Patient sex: M
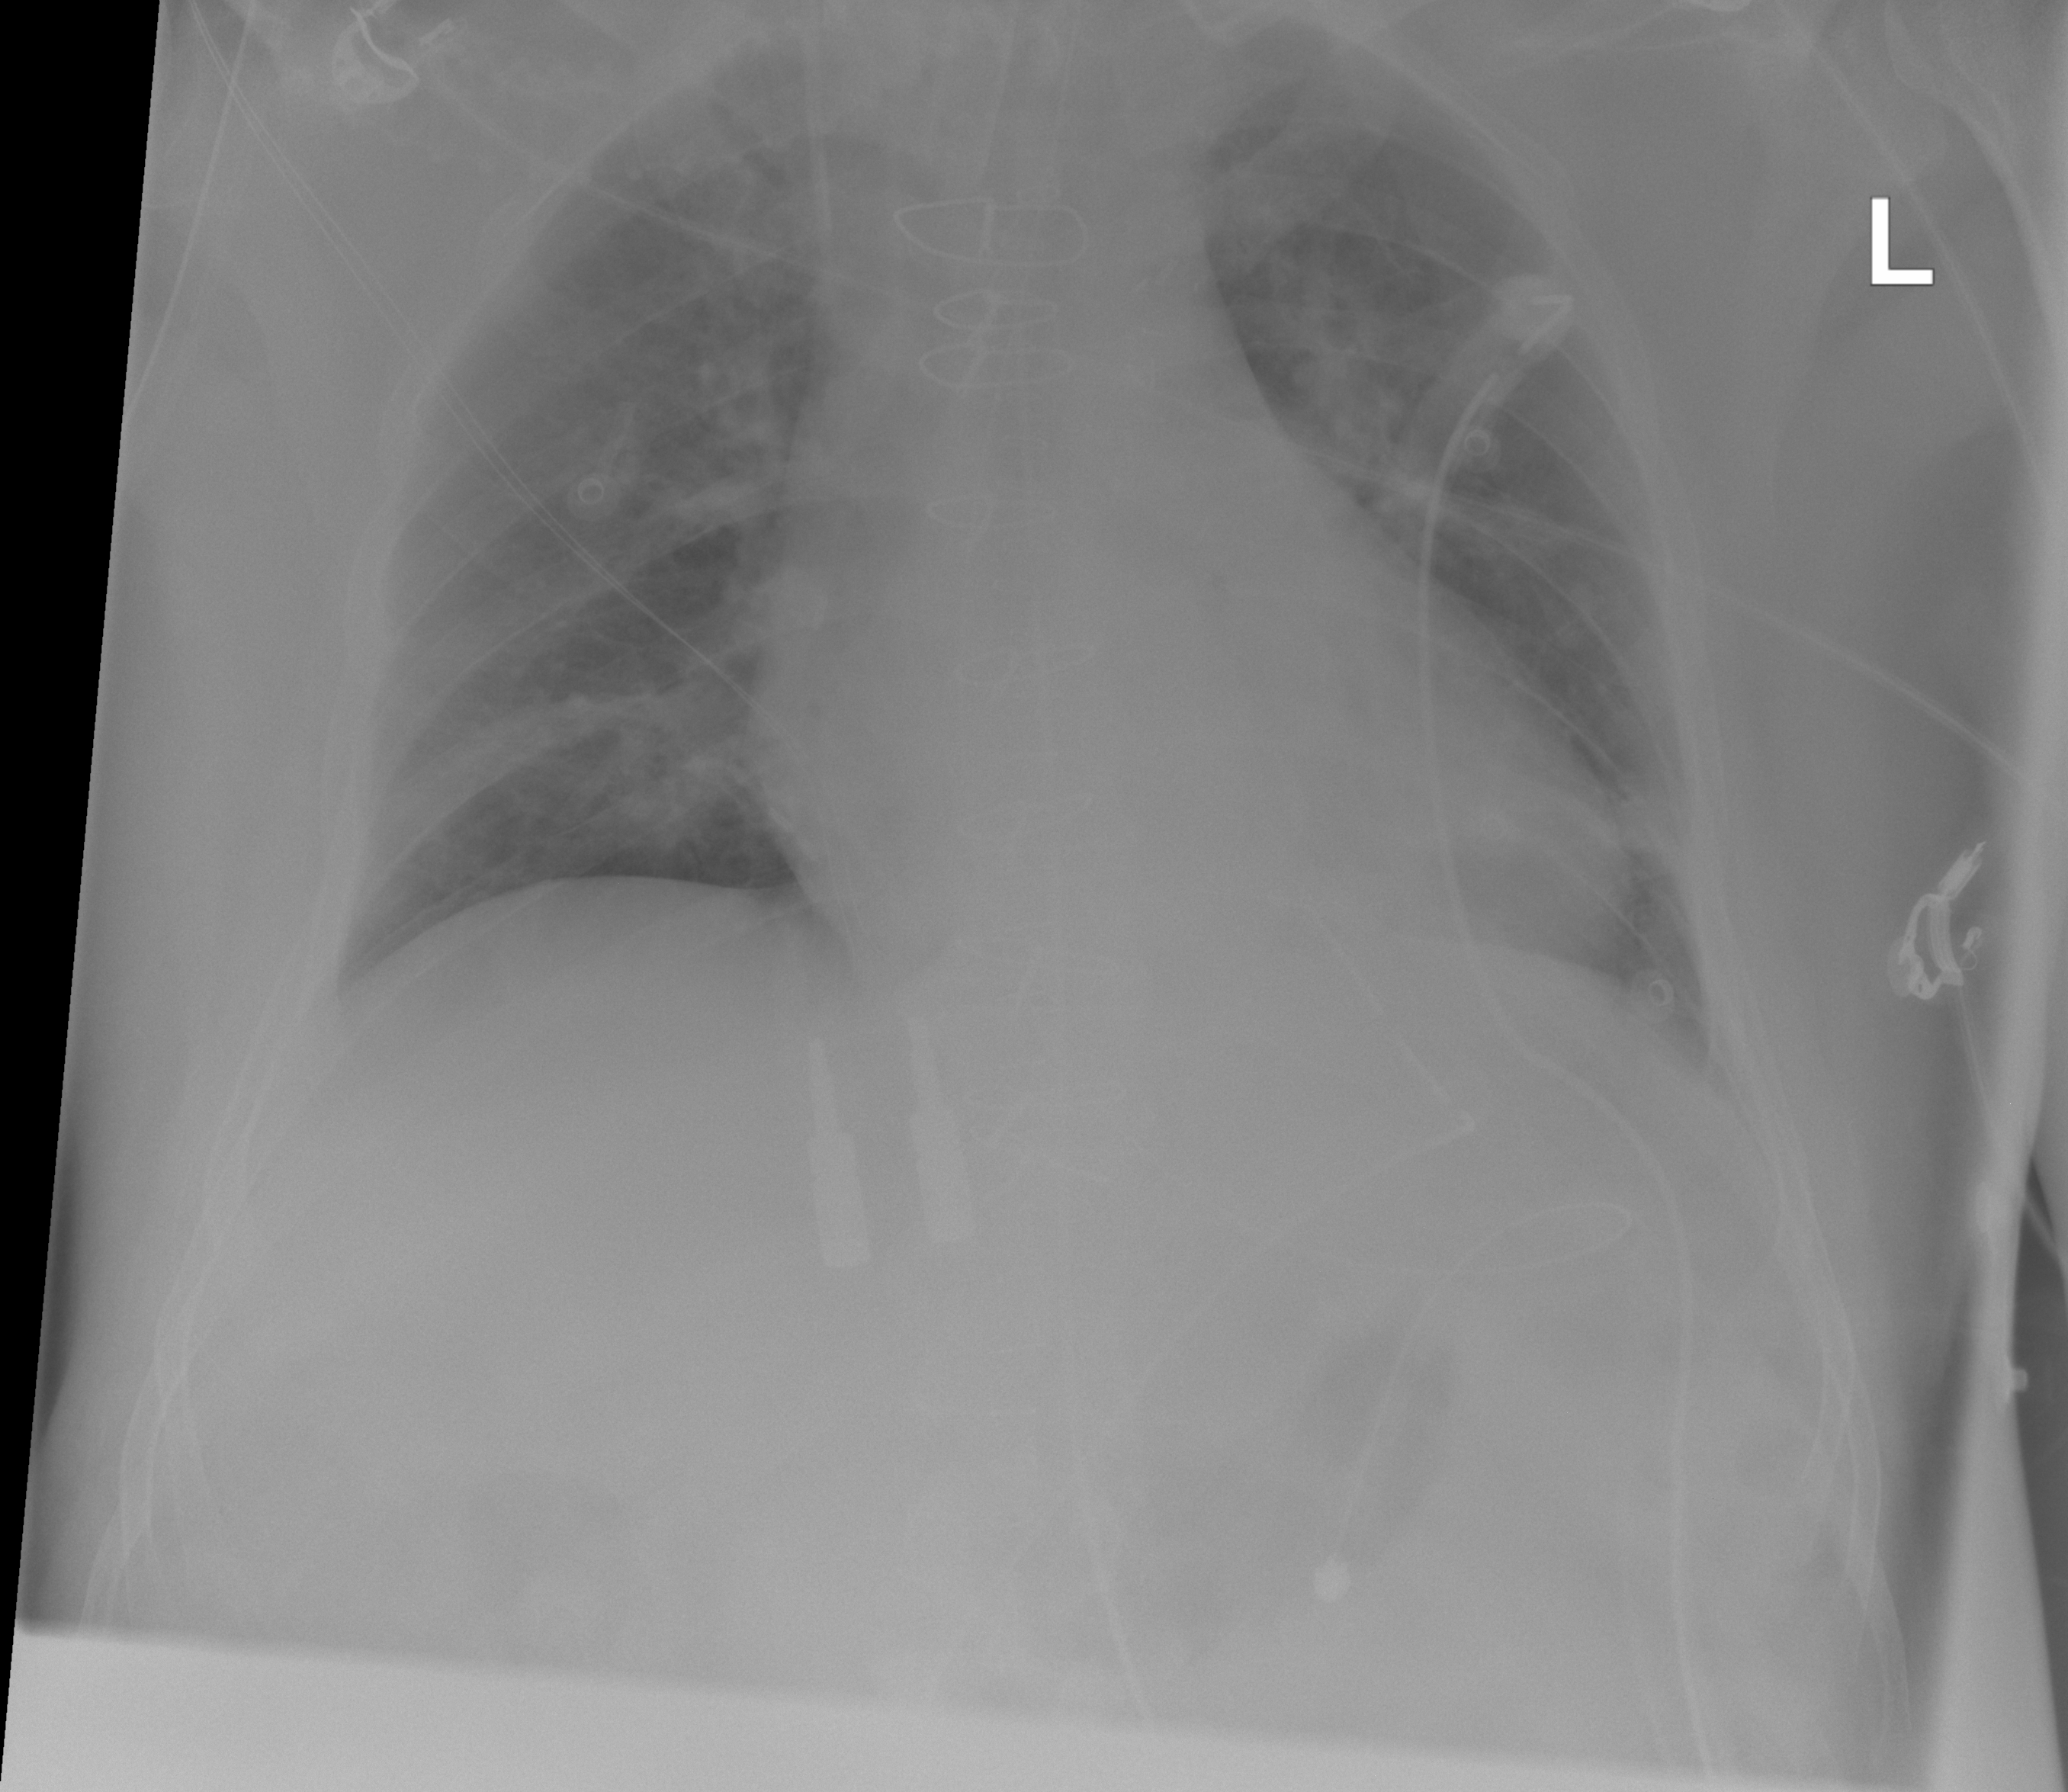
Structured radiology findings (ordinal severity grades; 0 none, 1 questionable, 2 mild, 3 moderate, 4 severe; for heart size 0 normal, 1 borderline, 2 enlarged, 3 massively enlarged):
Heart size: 2
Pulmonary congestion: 2
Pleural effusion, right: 0
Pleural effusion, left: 0
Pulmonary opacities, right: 2
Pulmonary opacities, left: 2
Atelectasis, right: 2
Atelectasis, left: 2